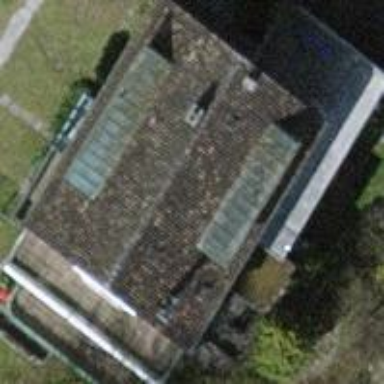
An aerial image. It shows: Building with pitched roof.